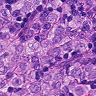
Metastatic tissue present: yes